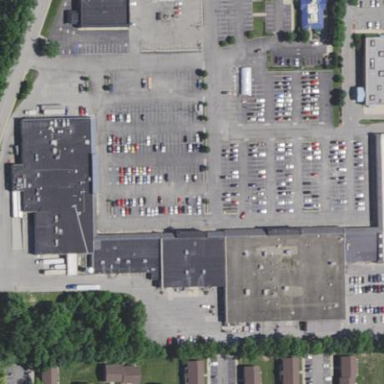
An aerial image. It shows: Retail building.